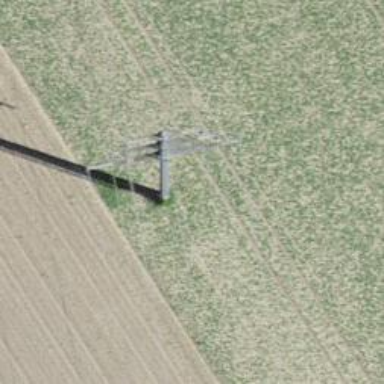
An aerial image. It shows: Power line in the image.